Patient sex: M
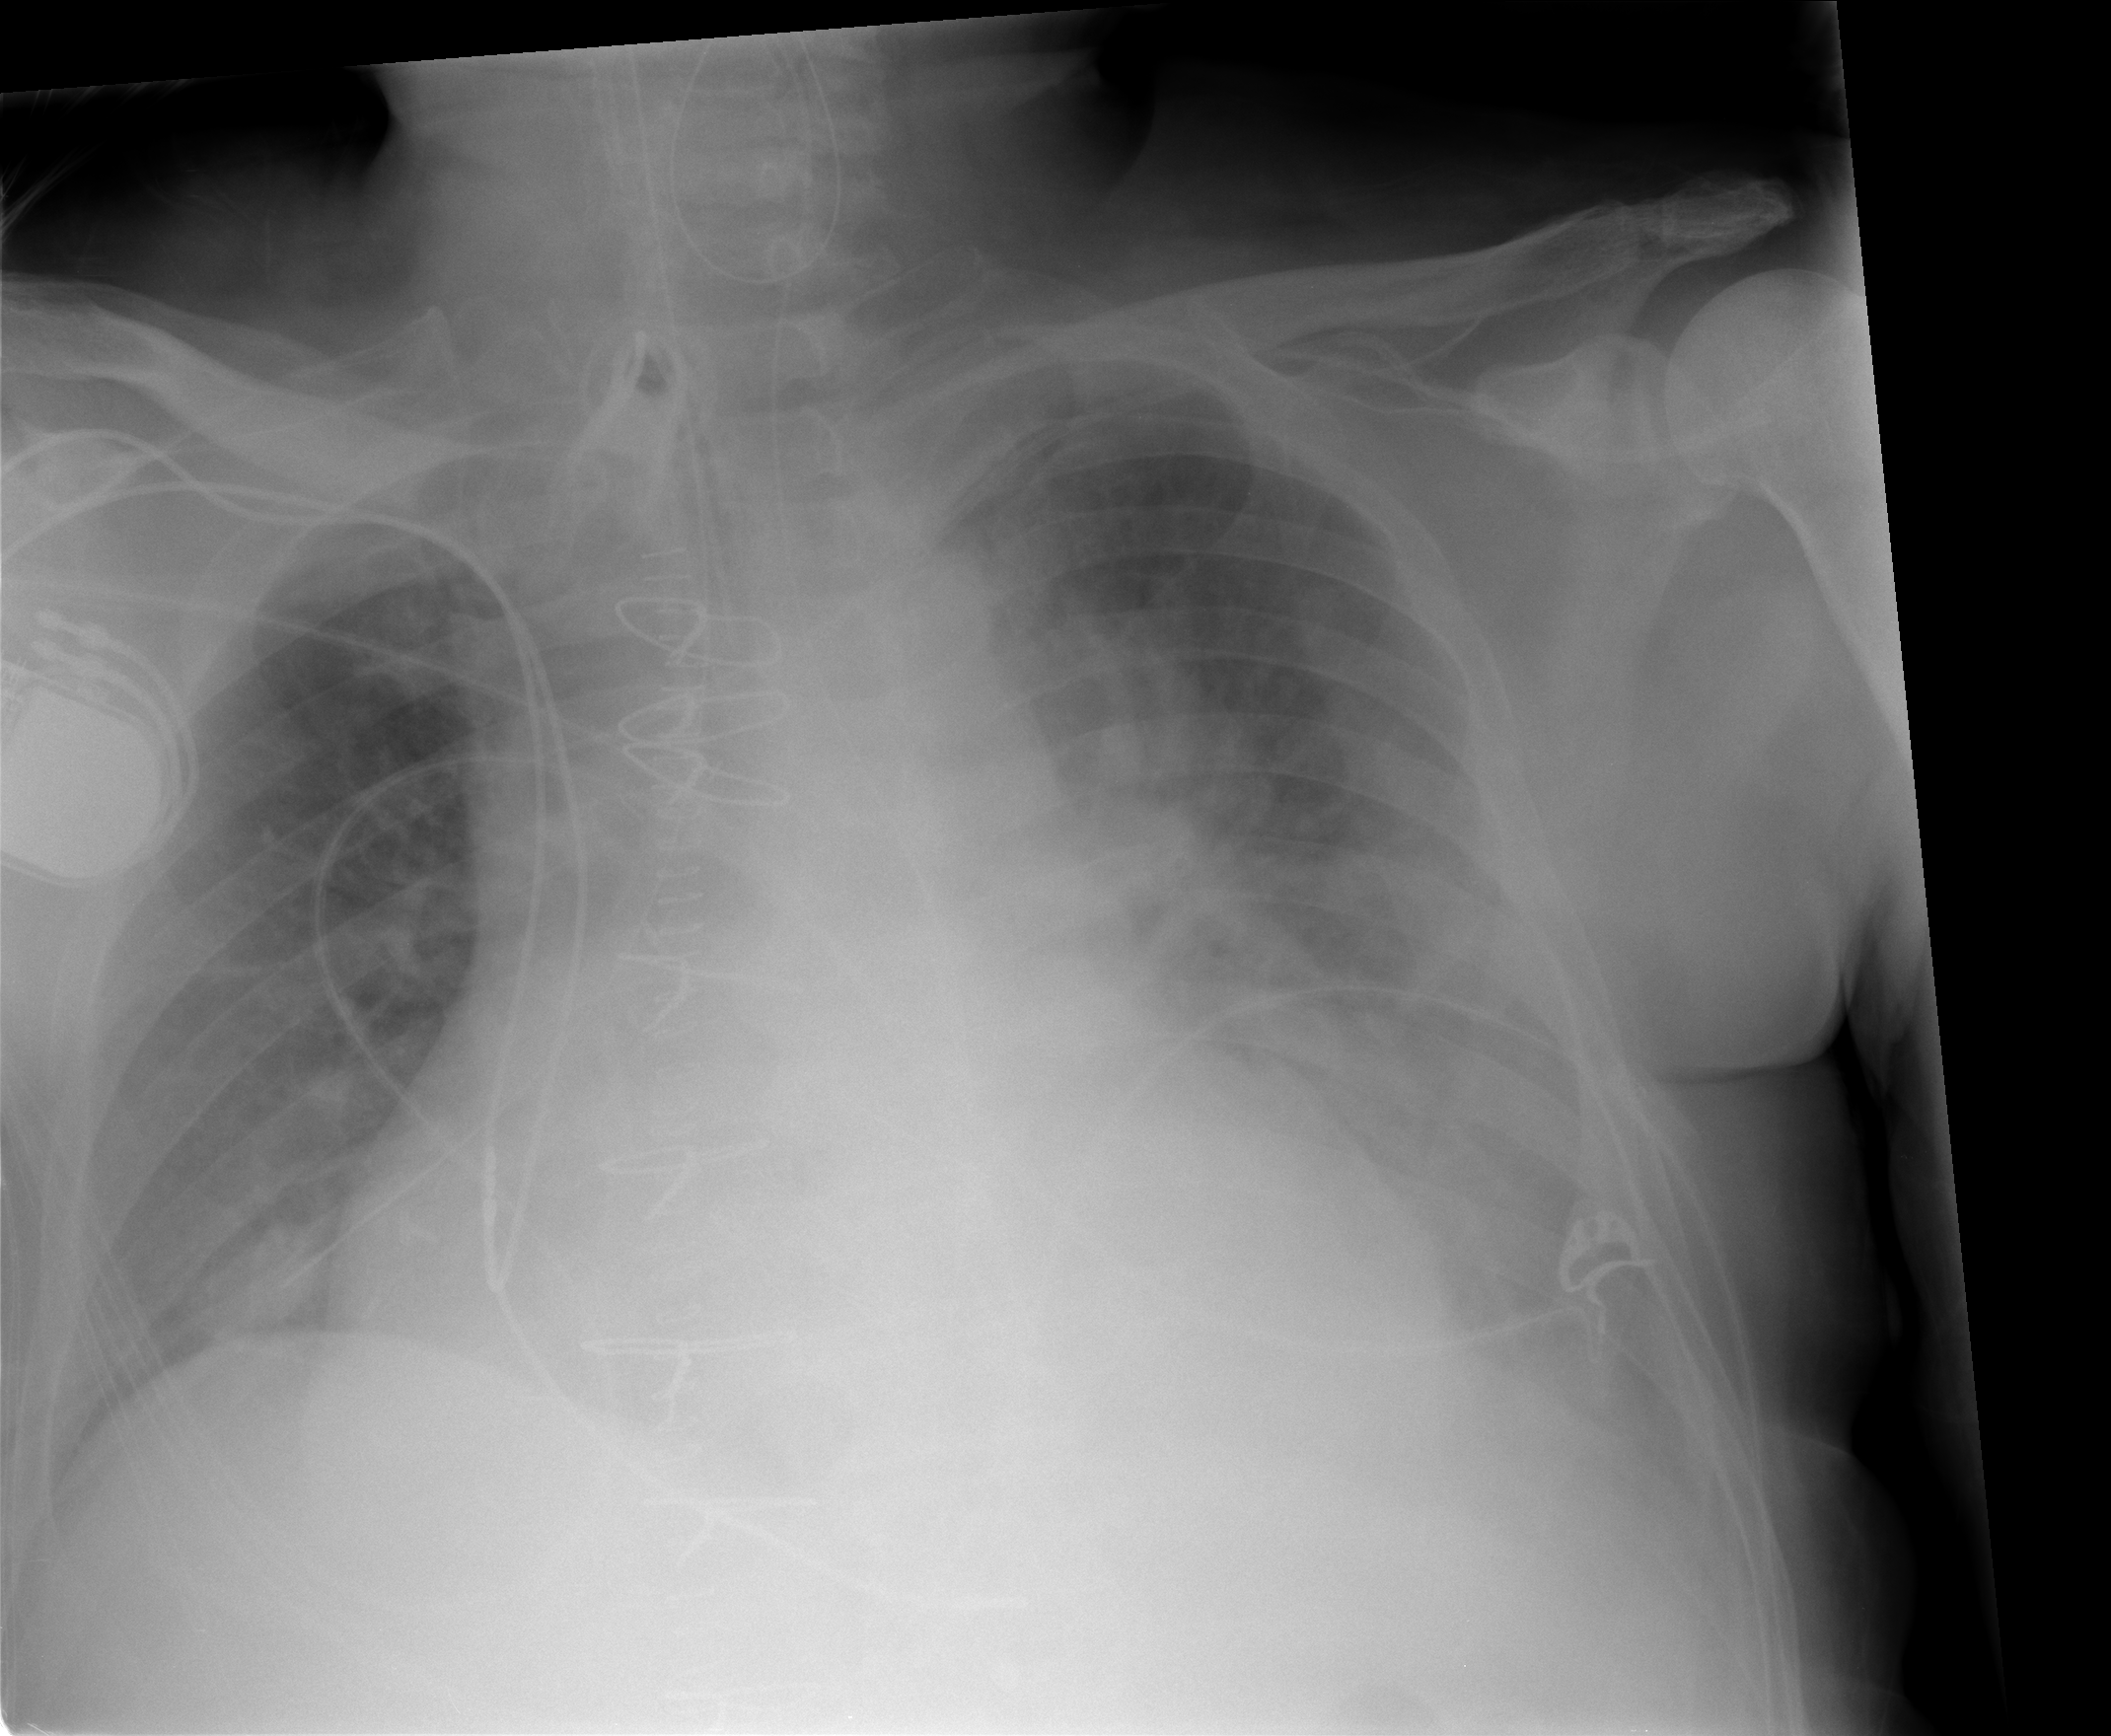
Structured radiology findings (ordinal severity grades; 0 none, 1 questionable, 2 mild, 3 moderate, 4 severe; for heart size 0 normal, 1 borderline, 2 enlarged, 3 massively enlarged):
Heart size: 2
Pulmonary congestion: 3
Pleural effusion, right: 0
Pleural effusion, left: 2
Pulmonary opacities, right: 0
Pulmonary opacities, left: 0
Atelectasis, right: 2
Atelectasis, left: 2